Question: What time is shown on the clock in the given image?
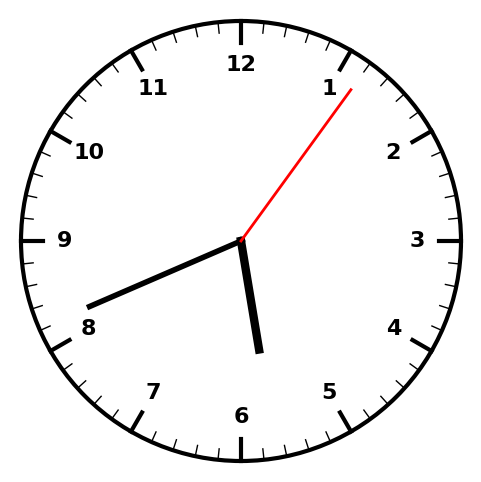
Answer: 05:41:06